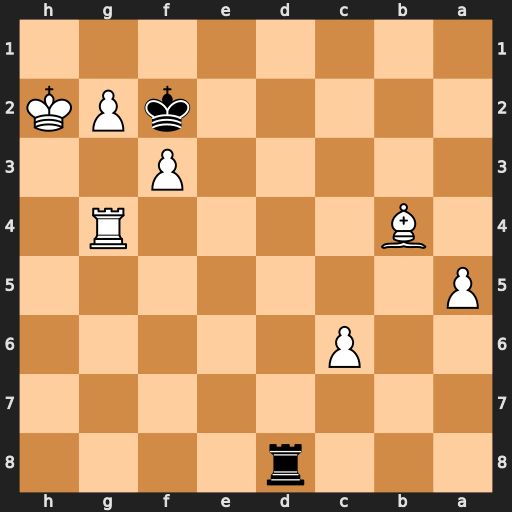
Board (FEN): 3r4/8/2P5/P7/1B4R1/5P2/5kPK/8
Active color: b
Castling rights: -
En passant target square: -
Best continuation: Rh8+ Rh4 Rxh4#